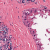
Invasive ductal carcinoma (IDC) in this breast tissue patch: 0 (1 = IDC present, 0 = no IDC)